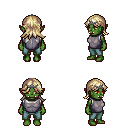
a pixel art fantasy rpg character, female body template, orc, green skin, steel chest armor, teal pants, white blonde loose hair, iron tiara, four views (front, back, left, right), 2x2 character sprite sheet, small pixel art, hard edges, no anti-aliasing